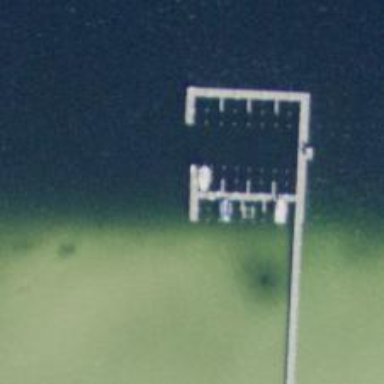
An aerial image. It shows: Man-made pier.